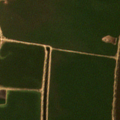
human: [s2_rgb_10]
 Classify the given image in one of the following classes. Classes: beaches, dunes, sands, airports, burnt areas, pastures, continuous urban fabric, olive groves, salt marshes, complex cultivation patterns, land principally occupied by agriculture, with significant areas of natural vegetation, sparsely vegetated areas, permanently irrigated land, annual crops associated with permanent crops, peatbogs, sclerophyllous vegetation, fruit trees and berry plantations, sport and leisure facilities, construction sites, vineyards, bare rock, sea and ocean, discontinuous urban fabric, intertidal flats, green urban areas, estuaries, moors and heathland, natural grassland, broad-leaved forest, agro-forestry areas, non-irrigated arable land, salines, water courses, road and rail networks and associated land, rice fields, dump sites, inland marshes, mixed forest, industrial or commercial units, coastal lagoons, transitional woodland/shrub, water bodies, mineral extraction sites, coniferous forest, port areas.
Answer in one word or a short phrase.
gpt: non-irrigated arable land, complex cultivation patterns, water courses, water bodies